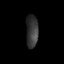
Tissue: lung
Cell type: Endothelial cells
Senescence score: 0.2215
Nuclear area (px): 394
Mean DAPI intensity: 54.147